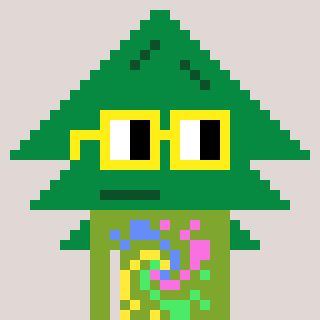
a pixel art character with square yellow glasses, a fir-shaped head and a slimegreen-colored body on a warm background